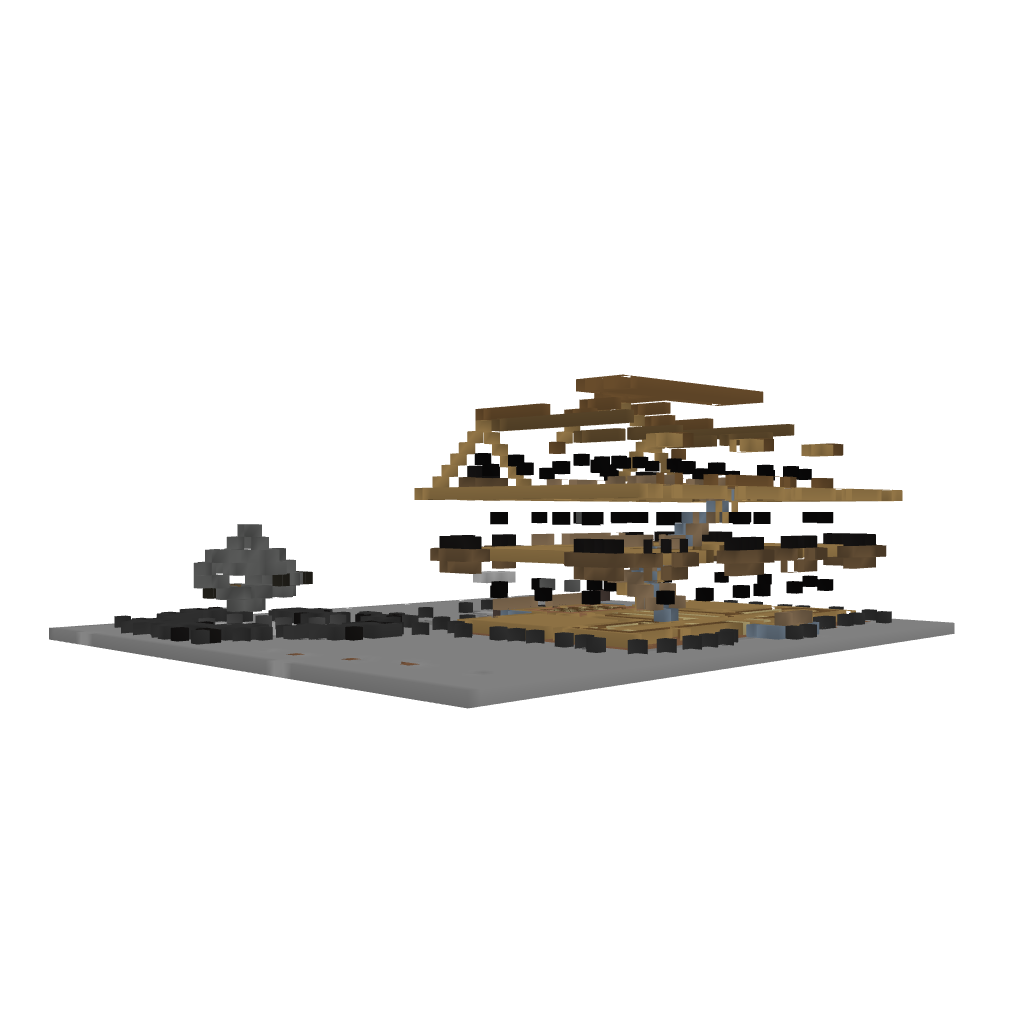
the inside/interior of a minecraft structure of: My House